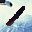
Label: 1